Question: So I'm attempting to create this effect where when the window is pulled big enough two divs align side by side but when made smaller the divs stack above each other and centred neatly.
So far I have this view.

The CSS for the DIV wrapping the image is:
'''
div.pararight {
width:451px;
height:272px;
margin:0px auto;
position:relative;}
'''
Titled 'Pararight' because when the screen is this wide the divs should sit by side with the image on right.
The CSS for the DIV wrapping the text is:
'''
div.paraleft {
width:480px;
margin:0px auto;
position:relative;}
'''
Named 'paraleft' as the text will align to the left.
It's also important to mention. I think, these 2 DIVs are wrapped in another DIV which is:
'''
div.hitterbox {
width:100%;
margin: 0px auto;
font-family: sans-serif;
font-size: 13pt;
line-height:18pt}
'''
Mainly because there will be multiple of these hitterbox div's down the page and it was easier to copy paste and change the HTML content,
Finally another piece of information is that the container holding the hitterbox is another DIV which has the CSS:
'''
div.pagecontent {
padding:10px;
font-family: sans-serif;
font-size:12pt;
position:static;
text-align:center;}
'''
Finally the HTML for it all:
'''
<div class="pagecontent">
<div class="hitterbox">
<div class="pararight"><img src="images/Macbook.png" width="451" height="272" alt="Mac Book"/></div>
<div class="paraleft">The Onscreen Text</div>
</div>
</div>
</div>
'''
I put pararight above paraleft so it aligns up and down that way as you can see. The white page container of all the DIVs mentioned below is 1200px wide at the moment so enough room to sit both of these guys side by side.
What would I need to to make the text DIV move to the side of the image and the image to the right. I have used float:left, float:right in the respective DIVs but then when its shrunk down to create the stack effect they are shifted right and left respectively until the user shrinks the page down to 480px when the text will be centred but the image will still float slightly right.
What have I done wrong here? :o
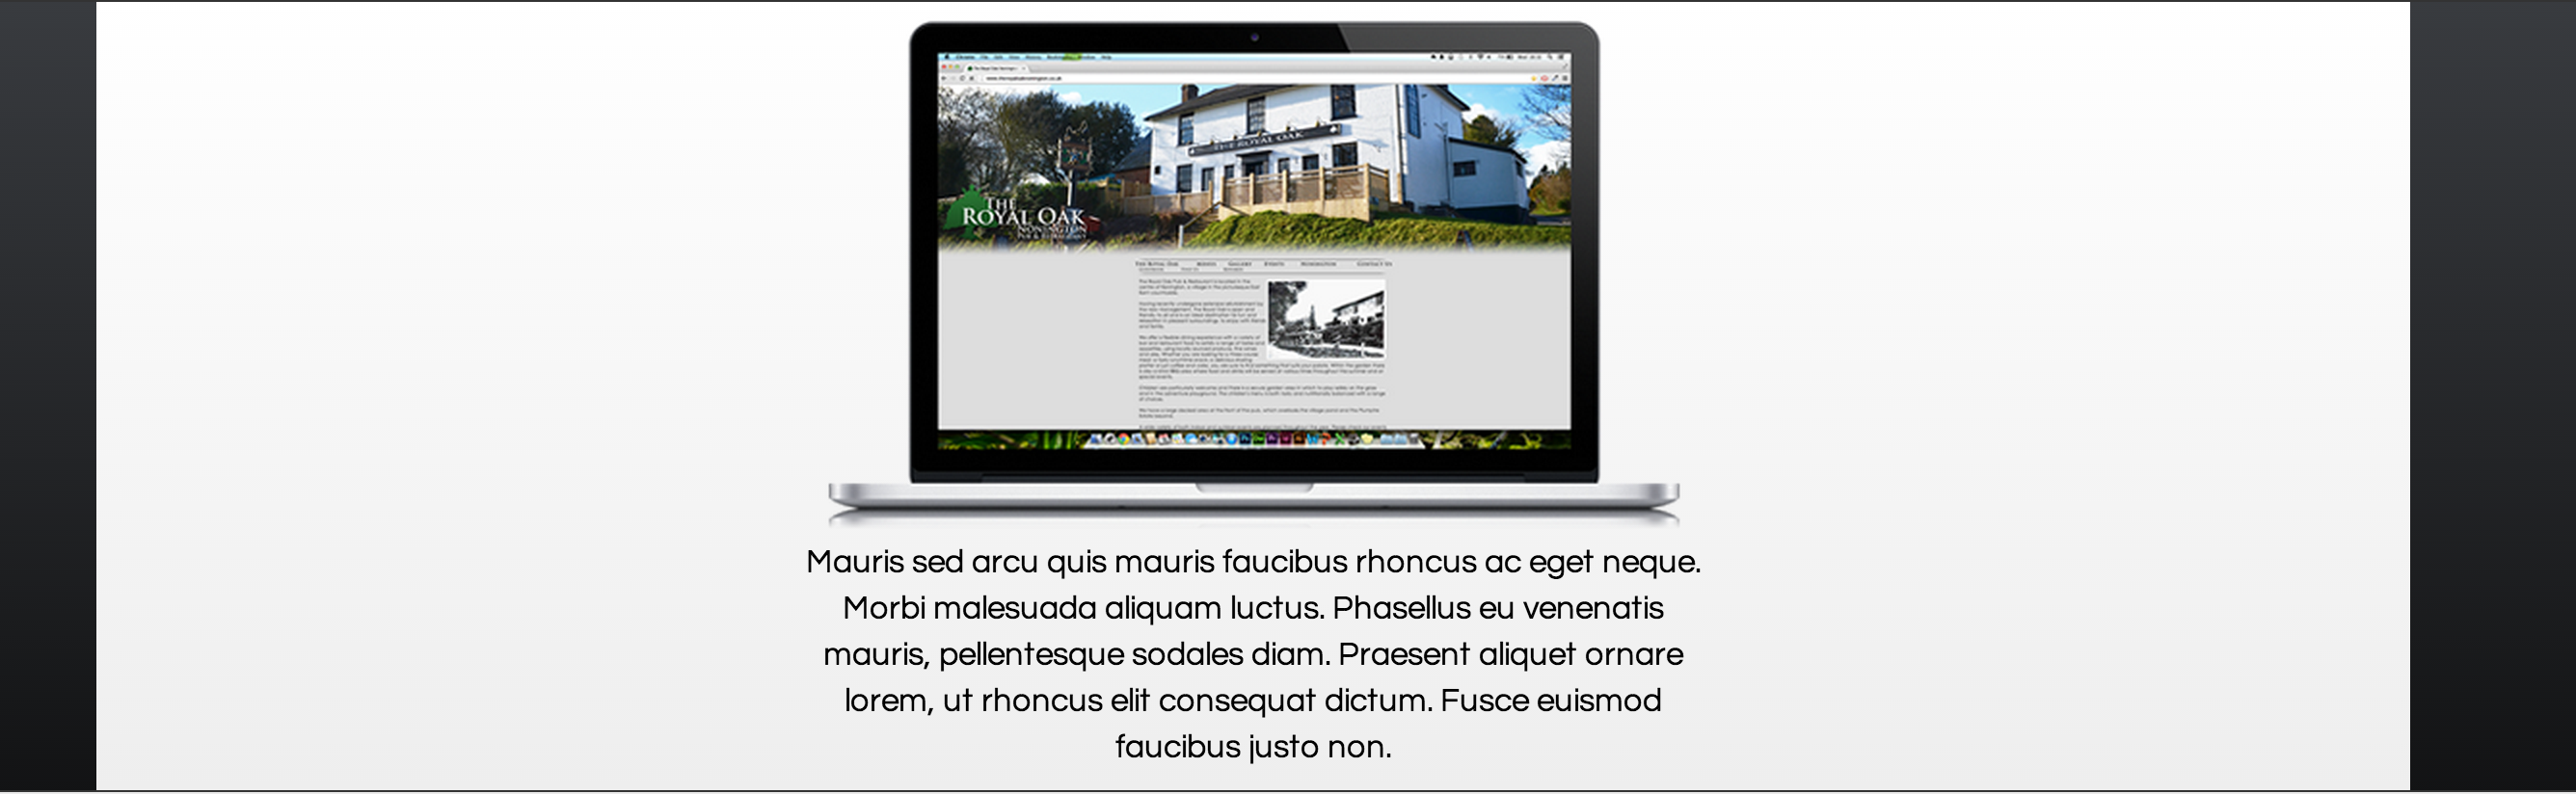
Answer: I would use 'display: inline-block', then add 'text-align: center' in the parent element.
JSFiddle: <URL>
'''
.parent {
width: 100%;
height: 100%;
border: 1px solid green;
text-align: center;
}
.parent > div {
display: inline-block;
}
.a {
width: 100px;
height: 100px;
background: red;
}
.b {
width: 200px;
height: 100px;
background: blue;
}
'''
This is a generalized solution. In your case, '.parent' would be '.hitterbox', '.a' would be '.paraleft', and '.b' would be '.pararight'.